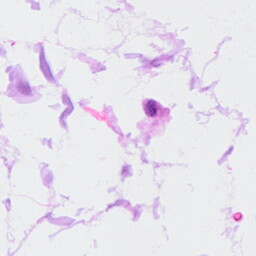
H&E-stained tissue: Ovarian